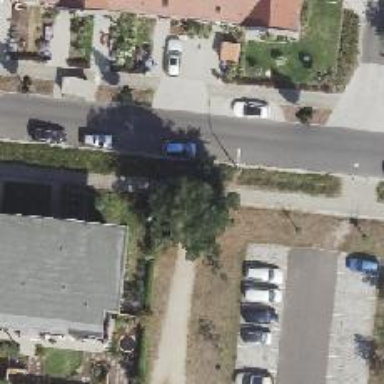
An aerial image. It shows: Compacted footway.